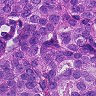
Metastatic tissue present: yes